Interaction volume radius: 5 \u00c5
Interaction volume height: 45 \u00c5
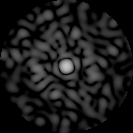
Disorder parameter: 0.8776